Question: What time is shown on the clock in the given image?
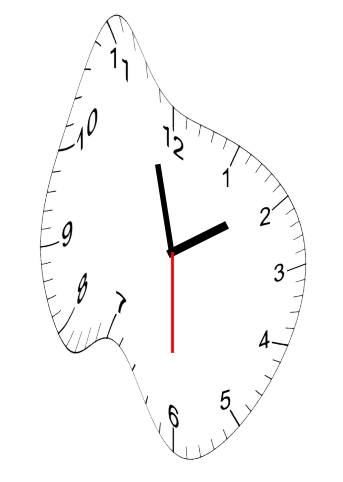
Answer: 01:57:30